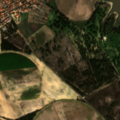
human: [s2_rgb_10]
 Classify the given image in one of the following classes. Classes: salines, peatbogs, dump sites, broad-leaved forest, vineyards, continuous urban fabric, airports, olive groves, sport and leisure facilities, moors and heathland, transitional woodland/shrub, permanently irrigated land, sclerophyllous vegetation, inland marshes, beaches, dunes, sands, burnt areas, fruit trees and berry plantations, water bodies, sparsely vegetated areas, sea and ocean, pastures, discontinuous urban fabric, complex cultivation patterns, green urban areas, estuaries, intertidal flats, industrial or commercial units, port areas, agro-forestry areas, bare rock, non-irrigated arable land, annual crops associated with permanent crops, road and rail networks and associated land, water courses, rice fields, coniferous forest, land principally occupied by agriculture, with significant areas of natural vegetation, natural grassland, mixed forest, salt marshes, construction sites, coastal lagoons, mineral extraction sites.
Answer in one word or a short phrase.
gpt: continuous urban fabric, permanently irrigated land, complex cultivation patterns, transitional woodland/shrub, water bodies